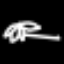
Label: palm tree